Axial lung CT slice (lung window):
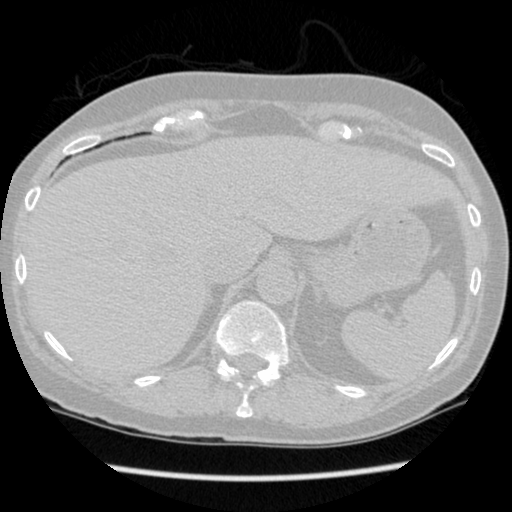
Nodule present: no